Interaction volume radius: 5 \u00c5
Interaction volume height: 30 \u00c5
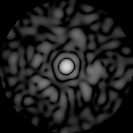
Disorder parameter: 0.8257